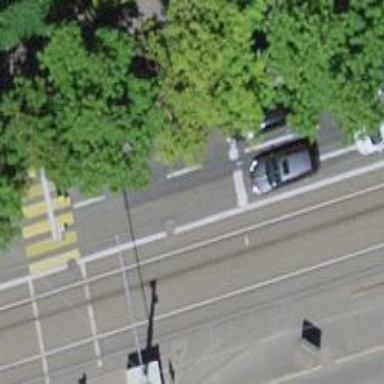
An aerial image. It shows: Road with traffic signals.